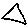
Label: triangle